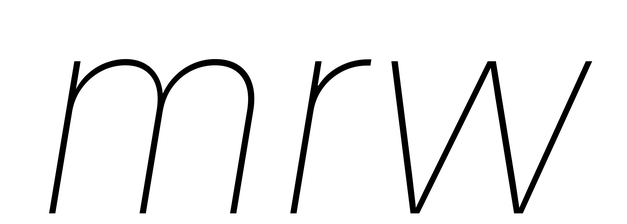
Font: Inter-Italic_Thin_Italic